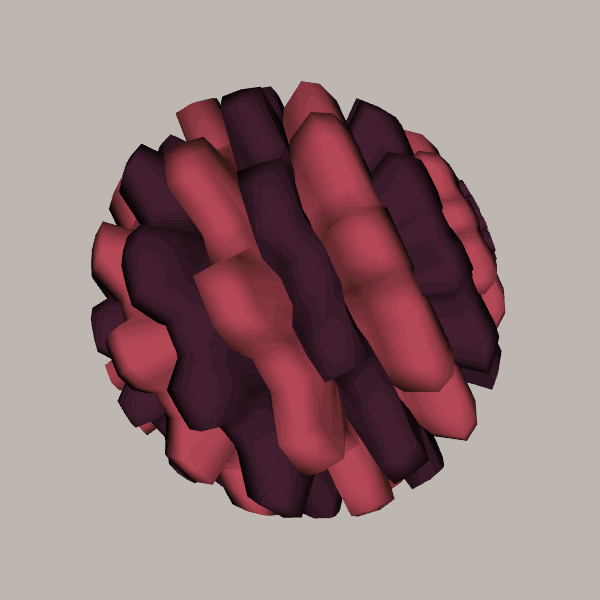
Background: light